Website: lowes
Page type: billing-address
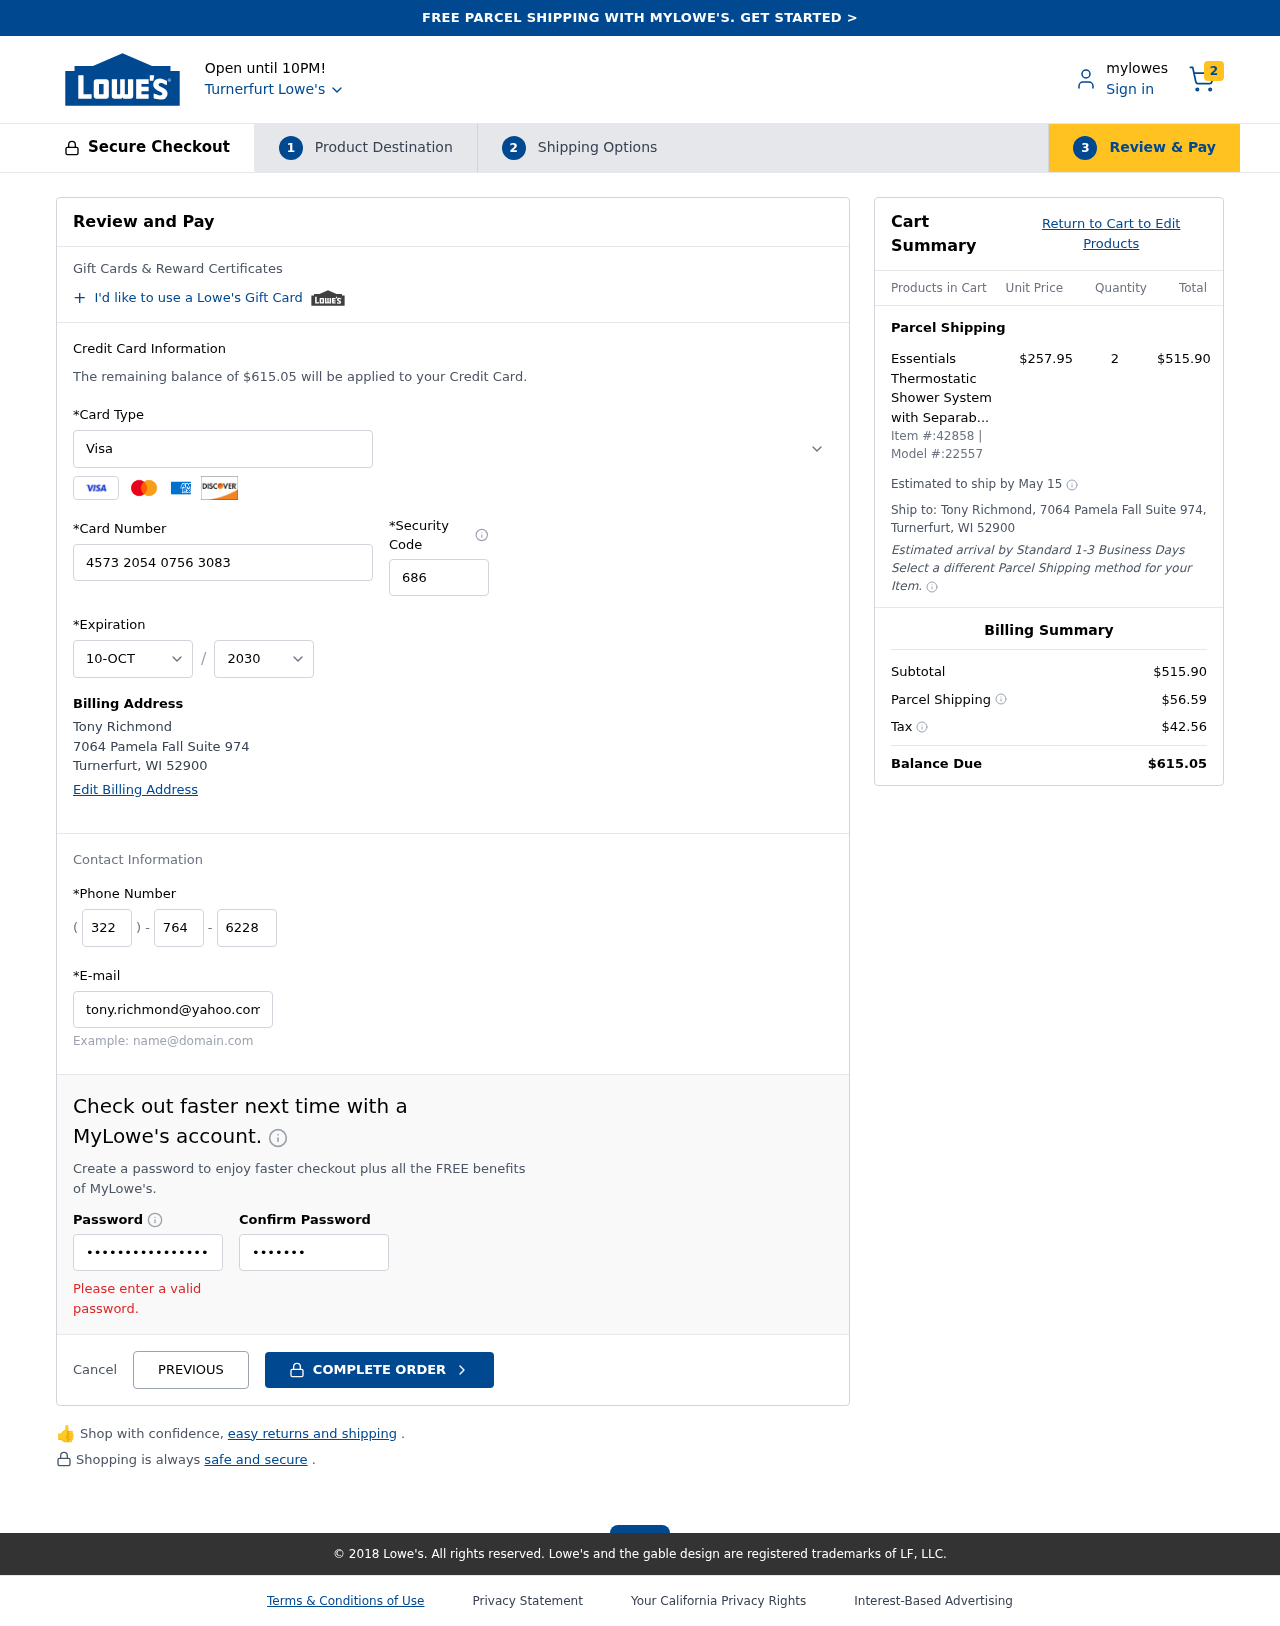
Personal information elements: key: PII_CARD_CVV
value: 686
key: PII_CARD_EXPIRY_MONTH
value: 10
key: PII_CARD_EXPIRY_YEAR
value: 30
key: PII_CARD_NUMBER
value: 4573 2054 0756 3083
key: PII_CARD_TYPE
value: Visa
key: PII_CITY
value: Turnerfurt
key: PII_CITY_STATE_ZIP
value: Turnerfurt, WI 52900
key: PII_EMAIL
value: tony.richmond@yahoo.com
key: PII_FULLNAME
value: Tony Richmond
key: PII_PHONE_AREA
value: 322
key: PII_PHONE_PREFIX
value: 764
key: PII_PHONE_SUFFIX
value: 6228
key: PII_STREET
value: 7064 Pamela Fall Suite 974
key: PII_FULLNAME2
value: Tony Richmond
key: PII_STATE_ABBR
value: WI
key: PII_POSTCODE
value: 52900
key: PII_POSTCODE_FULL
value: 52900
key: PII_CITY_STATE
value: Turnerfurt, WI
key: PII_POSTCODE_NUMERIC
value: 52900
Product elements: key: PRODUCT1_NAME
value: Essentials Thermostatic Shower System with Separable Shower Head - Mixer Shower Set - Shower Column
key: PRODUCT1_PRICE
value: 257.95
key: PRODUCT1_QUANTITY
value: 2
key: PRODUCT_ITEM_NUMBER
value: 42858
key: PRODUCT_MODEL_NUMBER
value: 22557
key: PRODUCT1_LINE_TOTAL
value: $515.90
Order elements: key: ORDER_NUM_ITEMS
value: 2
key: ORDER_TOTAL
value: $615.05
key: ORDER_SHIPPING_DATE
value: May 15
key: ORDER_SUBTOTAL
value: $515.90
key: ORDER_SHIPPING_COST
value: $56.59
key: ORDER_TAX
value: $42.56